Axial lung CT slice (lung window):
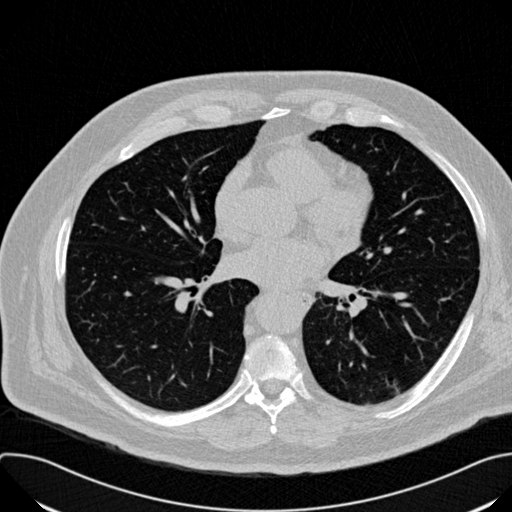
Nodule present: no